Question: I am working on ssrs can someone tell me How to display group by(department) value outside the table in ssrs when page break is set on groups ?
Actually i want to show the department name on top of S.no,Computer etc row which is set to Repeat on new Page:

in image i want to display PROJECT MANAGEMENT on top of table and that name should be changed accordingly(department vice) when navigate to next page.
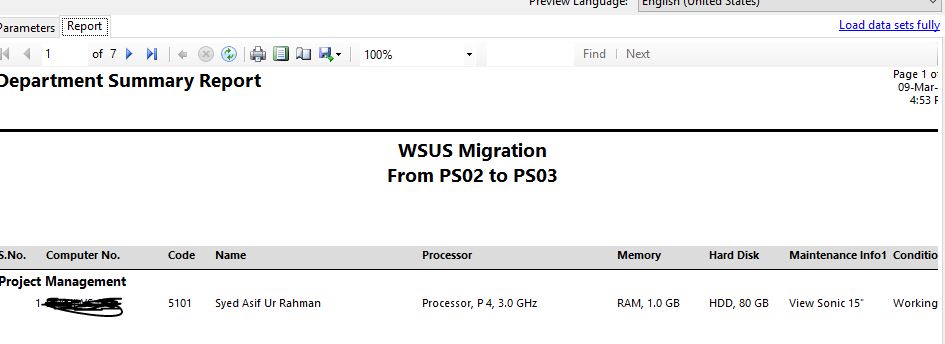
Answer: Make sure the department name is in your table somewhere, you can hide it if you don't want to see it in the output. Make a note of the TextBox name by looking at it's properties (let's say it's called DeptName)
Then in the page header, add a textbox and set it's expression to reference the textbox in the main part of the report using it's name (in our case DeptName) like this.
=ReportItems!DeptName.Value